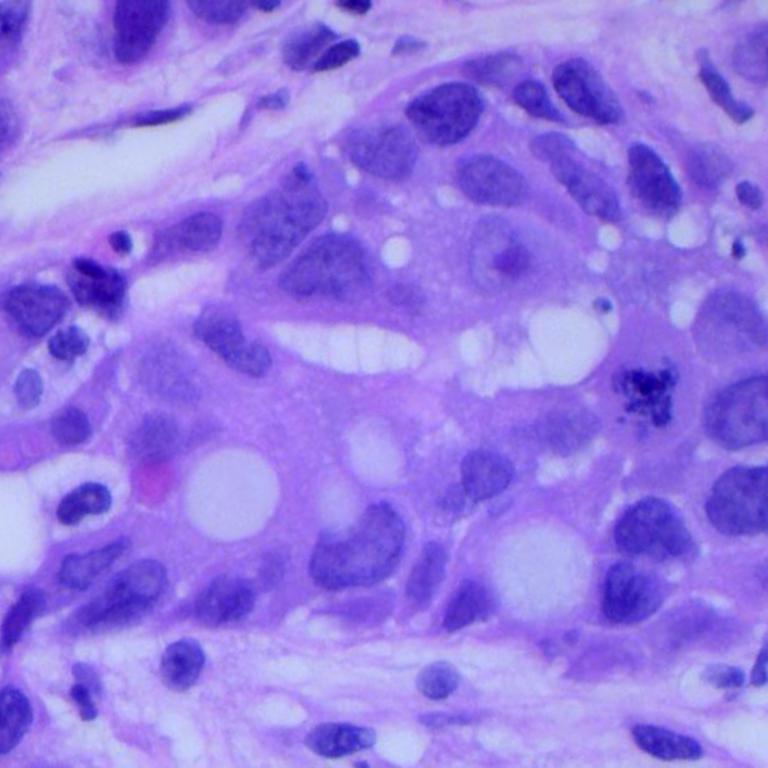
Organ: lung
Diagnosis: adenocarcinomas